Question: I didn't allocated any memories. Why doesn't my date is equal to nil.

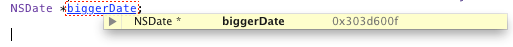
Answer: Because is not nil, its created, its having a place in your memory, but it doenst have a correct value. That date would be nil when you do
'''
biggerDate = nil
'''
It happens the same with all objects, if you do
'''
NSObject *myObject;
'''
myObject is NOT nil.